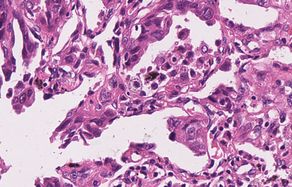
Tumor epithelial tissue: yes
Tumor-associated stroma tissue: yes
Normal tissue: no